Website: lowes
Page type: customer-info-address
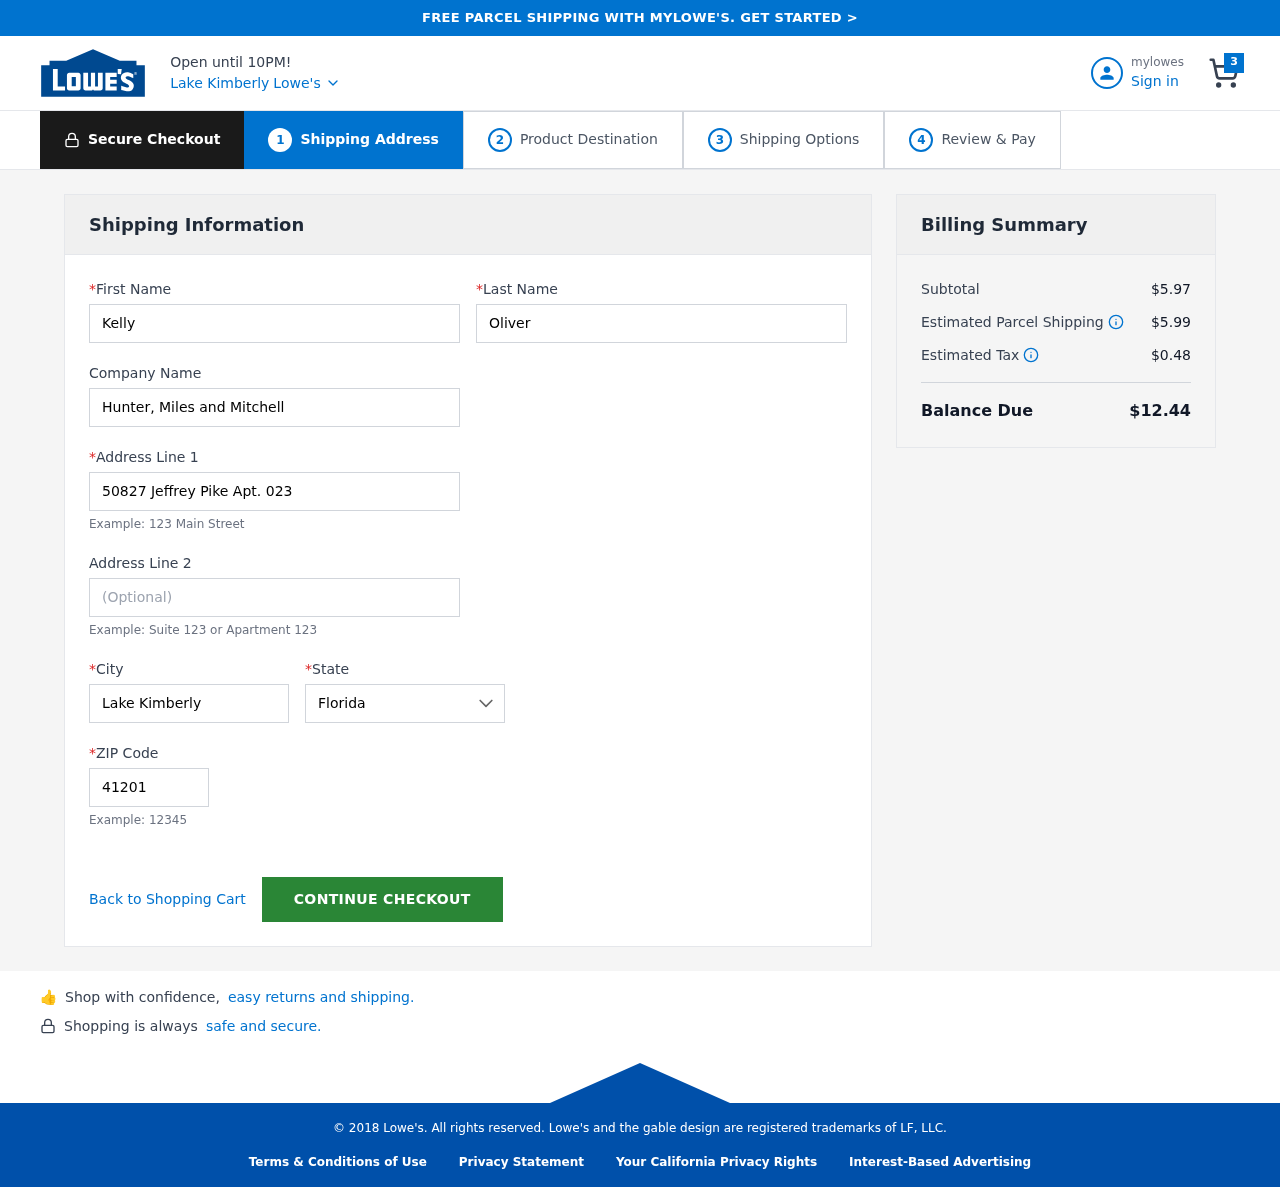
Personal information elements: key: PII_CITY
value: Lake Kimberly
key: PII_COMPANY
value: Hunter, Miles and Mitchell
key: PII_FIRSTNAME
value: Kelly
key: PII_LASTNAME
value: Oliver
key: PII_POSTCODE
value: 41201
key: PII_STATE
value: Florida
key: PII_STREET
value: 50827 Jeffrey Pike Apt. 023
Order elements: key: ORDER_NUM_ITEMS
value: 3
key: ORDER_SUBTOTAL
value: $5.97
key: ORDER_SHIPPING_COST
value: $5.99
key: ORDER_TAX
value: $0.48
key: ORDER_TOTAL
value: $12.44